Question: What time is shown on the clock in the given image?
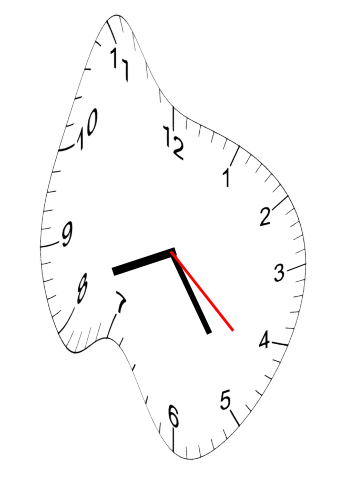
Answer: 08:24:22